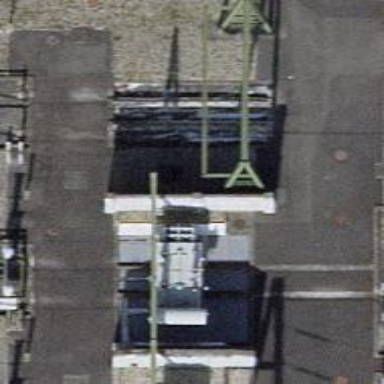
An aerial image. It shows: Insulator used in power systems.